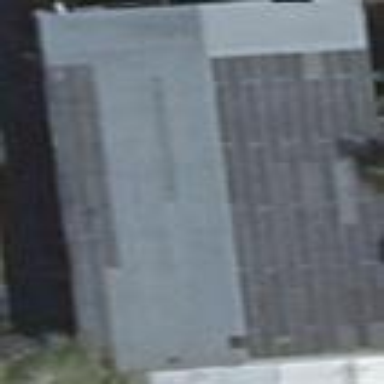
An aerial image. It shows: Building with gabled roof oriented along its structure. The roof is of dark grey color.